八年级 · 度量几何学
如图, 在 $\triangle A B C D$ 中, $C D=2 A D, B E \perp A D$ 于点 $E, F$ 为 $D C$ 的中点, 连结 $E F 、 B F$, 若 $\angle F B E=40^{\circ}$,

则 $\angle D F E=(\quad)$
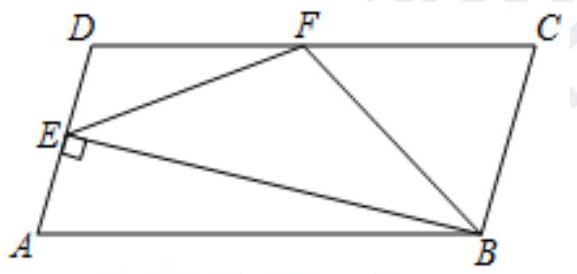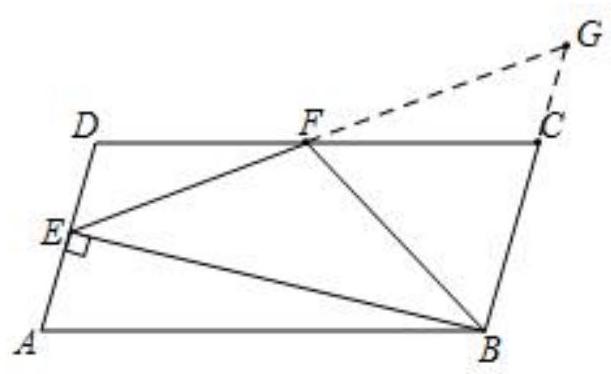
A. $35^{\circ}$
B. $40^{\circ}$
C. $50^{\circ}$
D. $30^{\circ}$
答案: D
解析: 如图, 延长 $E F 、 B C$ 交于点 $G$.

$\because$ 四边形 $A B C D$ 是平行四边形,

$\therefore A D / / B C, A D=B C$

$\therefore \angle C G F=\angle D E F$,

$\because F$ 为 $D C$ 中点,

$\therefore D F=C F=\frac{1}{2} C D$,

在 $\triangle E D F$ 和 $\triangle G C F$ 中:

$$
\left\{\begin{array}{l}
\angle D E F=\angle C G F \\
\angle E F D=\angle G F C \\
D F=C F
\end{array}\right.
$$

$\therefore \triangle E D F \cong \triangle G C F(A A S)$,

$\therefore E F=G F$,

$\because B E \perp A D$,

$\therefore B E \perp B G$,
$\therefore \angle E B G=90^{\circ}$,

$\therefore B F=E F=G F$,

$\therefore \angle F E B=\angle F B E=40^{\circ}$,

$\therefore \angle B F G=\angle F E B+\angle F B E=80^{\circ}$,

$\therefore \angle F B G=\angle F G B=50^{\circ}$,

$\because C D=2 A D$

$\therefore C F=B C$,

$\therefore \angle C F B=\angle F B G=50^{\circ}$,

$\therefore \angle C F G=\angle B F G-\angle C F B=30^{\circ}$,

$\therefore \angle D F E=\angle C F G=30^{\circ}$.

故选: $D$.